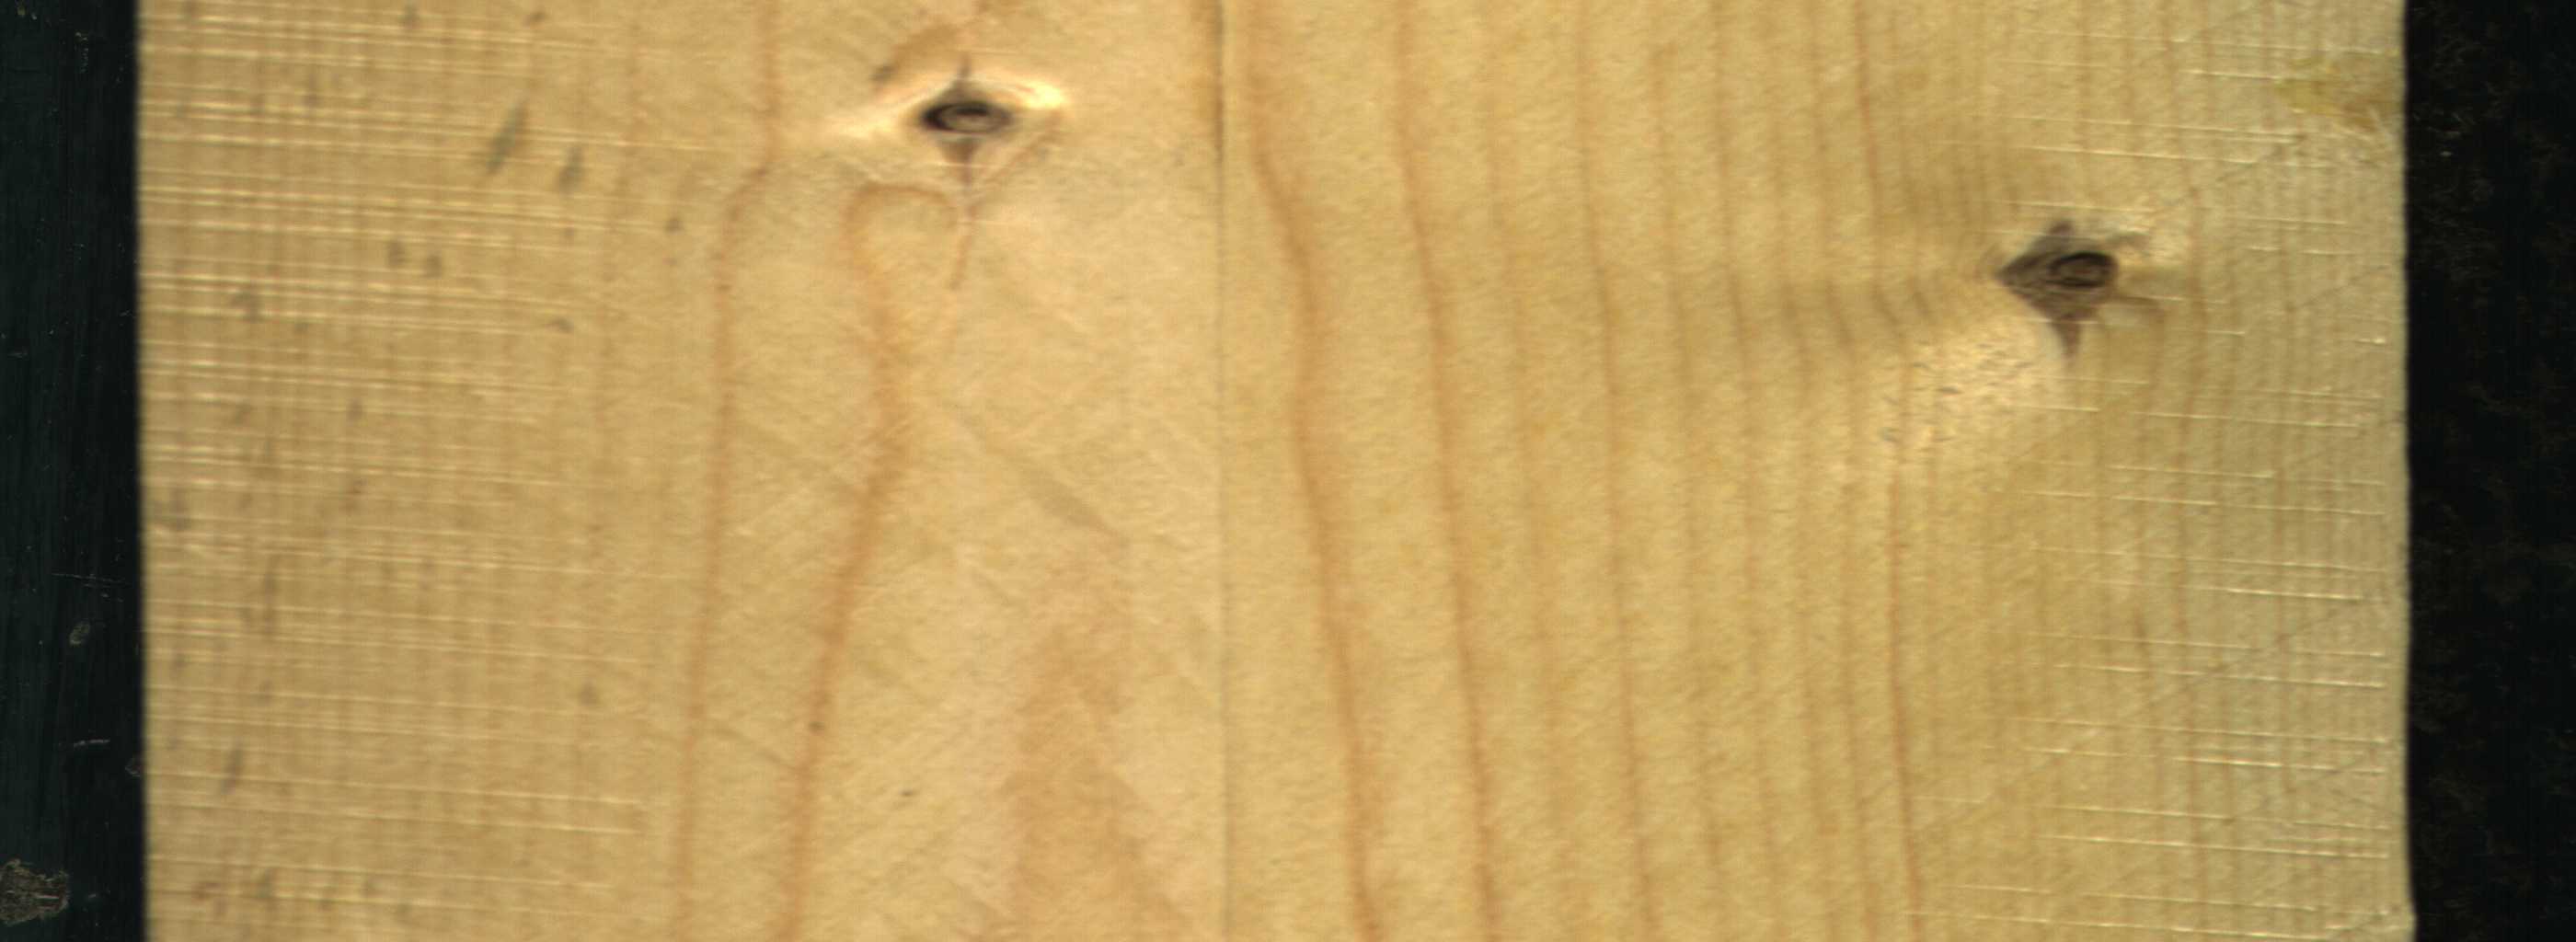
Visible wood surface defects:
Dead_Knot
Dead_Knot